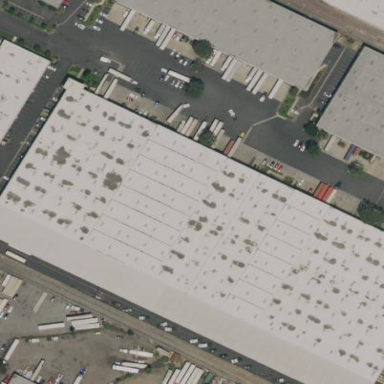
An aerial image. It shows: Industrial building.